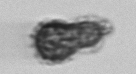
Label: Syracosphaera_pulchra